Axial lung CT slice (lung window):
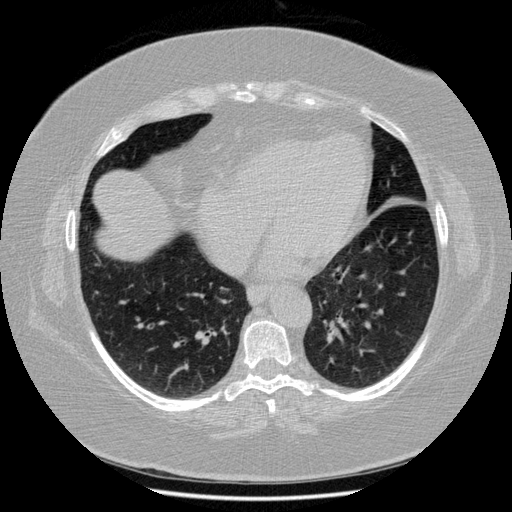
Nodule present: no